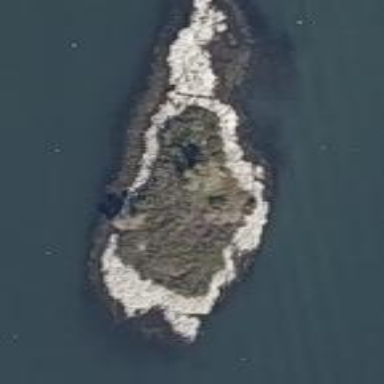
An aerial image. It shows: Island with natural coastline.